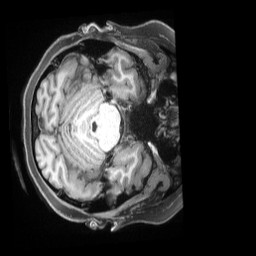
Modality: T1w
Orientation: axial
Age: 19
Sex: female
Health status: ill
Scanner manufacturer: siemens
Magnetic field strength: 3 T
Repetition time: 2.5 s
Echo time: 0.00181 s